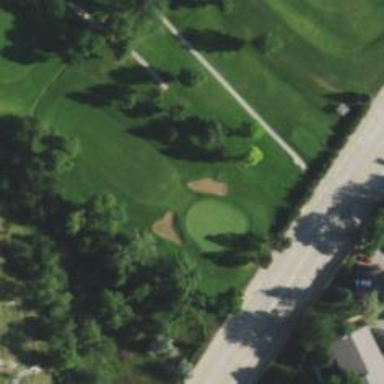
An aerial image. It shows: View of golf hole.